Interaction volume radius: 5 \u00c5
Interaction volume height: 45 \u00c5
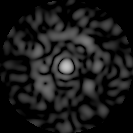
Disorder parameter: 0.8094